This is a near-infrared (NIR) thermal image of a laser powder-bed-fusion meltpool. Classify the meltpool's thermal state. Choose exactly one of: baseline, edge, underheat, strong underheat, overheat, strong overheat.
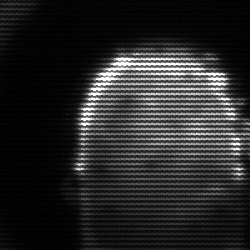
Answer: baseline